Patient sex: M
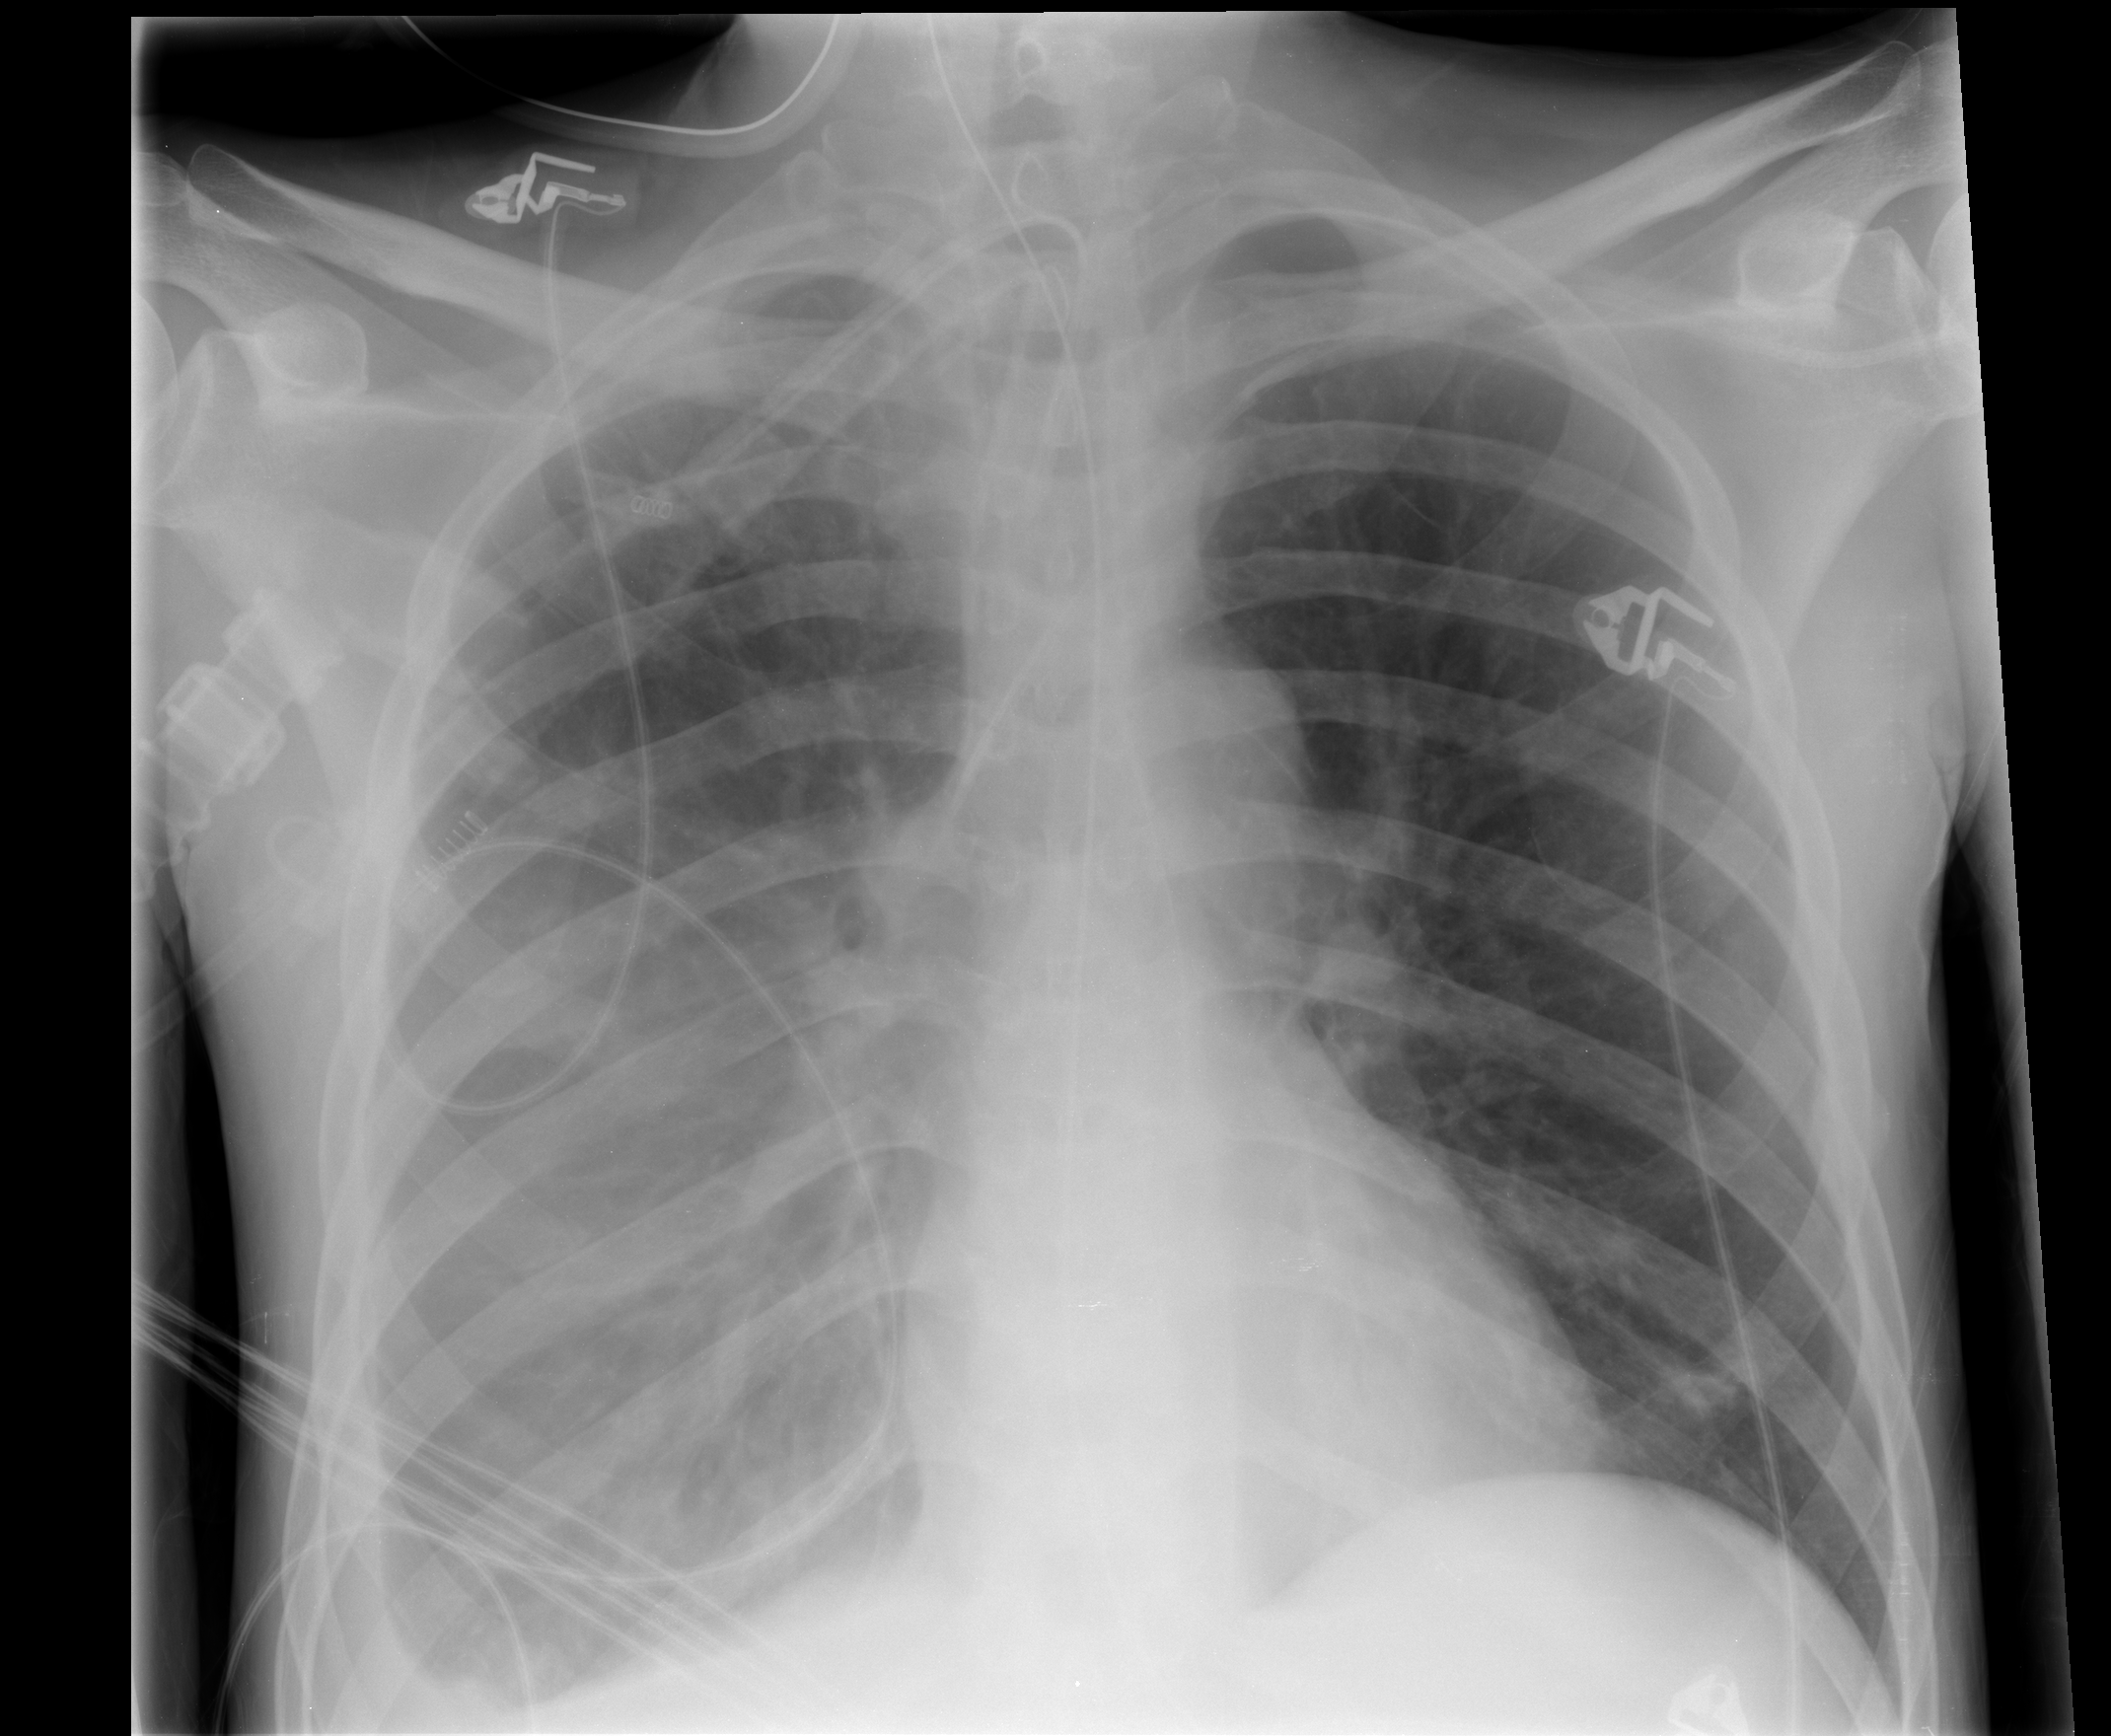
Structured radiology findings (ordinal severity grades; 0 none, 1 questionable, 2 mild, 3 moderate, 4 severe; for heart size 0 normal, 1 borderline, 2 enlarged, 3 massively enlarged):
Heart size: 0
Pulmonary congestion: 1
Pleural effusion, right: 2
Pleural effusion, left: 0
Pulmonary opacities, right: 3
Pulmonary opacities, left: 0
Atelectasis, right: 2
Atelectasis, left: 0